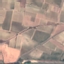
Label: PermanentCrop